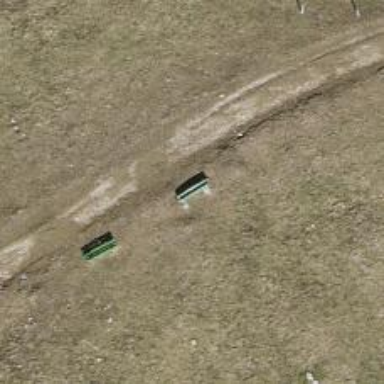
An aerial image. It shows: Bench.